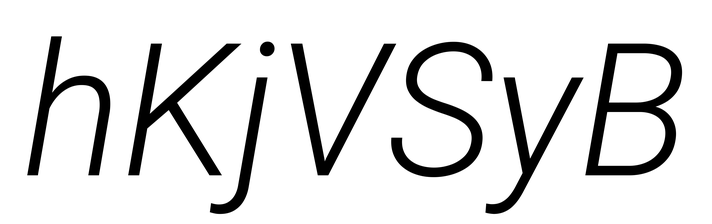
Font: Roboto-Italic_Light_Italic